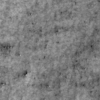
Label: not_dusty